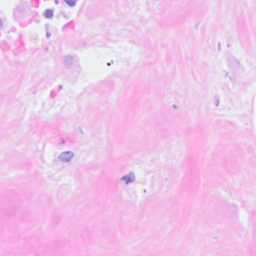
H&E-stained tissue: Breast